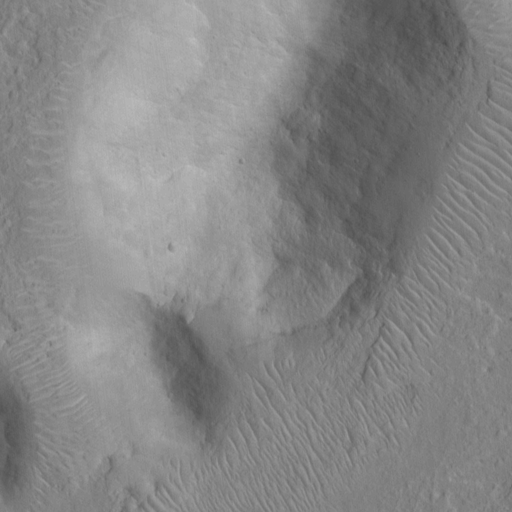
Classes present: Background, Cone